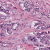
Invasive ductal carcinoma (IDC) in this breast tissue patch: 1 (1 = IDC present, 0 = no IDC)